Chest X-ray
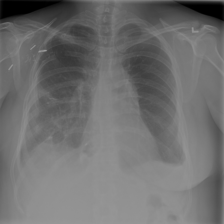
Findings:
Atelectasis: negative
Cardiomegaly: negative
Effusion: positive
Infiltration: negative
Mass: negative
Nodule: negative
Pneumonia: negative
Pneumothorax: negative
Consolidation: negative
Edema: negative
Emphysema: negative
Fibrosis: negative
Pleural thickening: negative
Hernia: negative